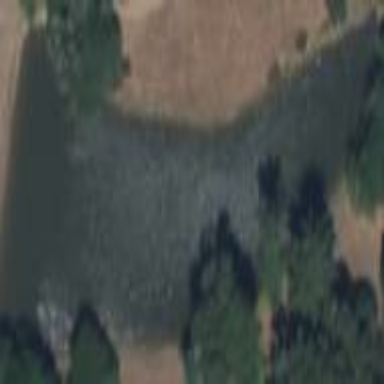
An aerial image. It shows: Pond within reservoir used for water storage. The natural landscape includes water feature.